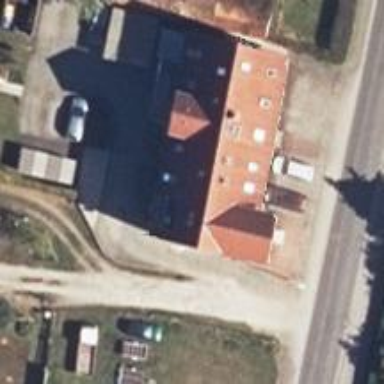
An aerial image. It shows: Beauty shop.